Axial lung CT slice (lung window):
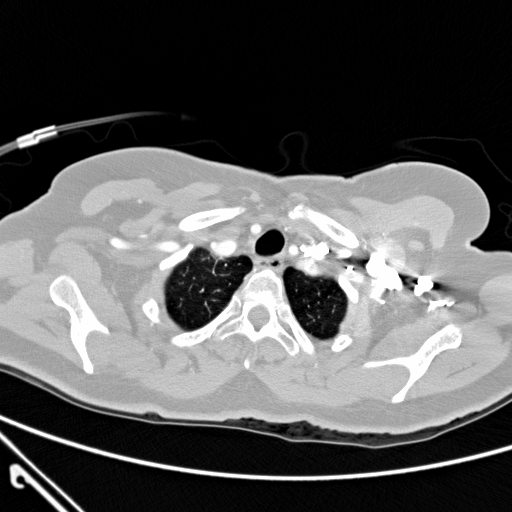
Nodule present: no